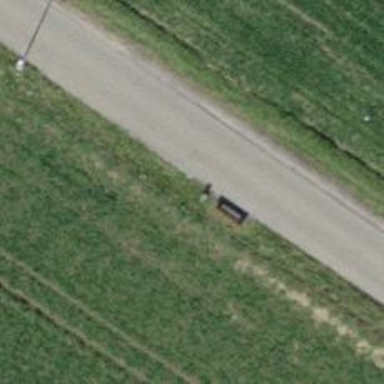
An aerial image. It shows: Bench for seating.